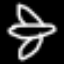
Label: airplane